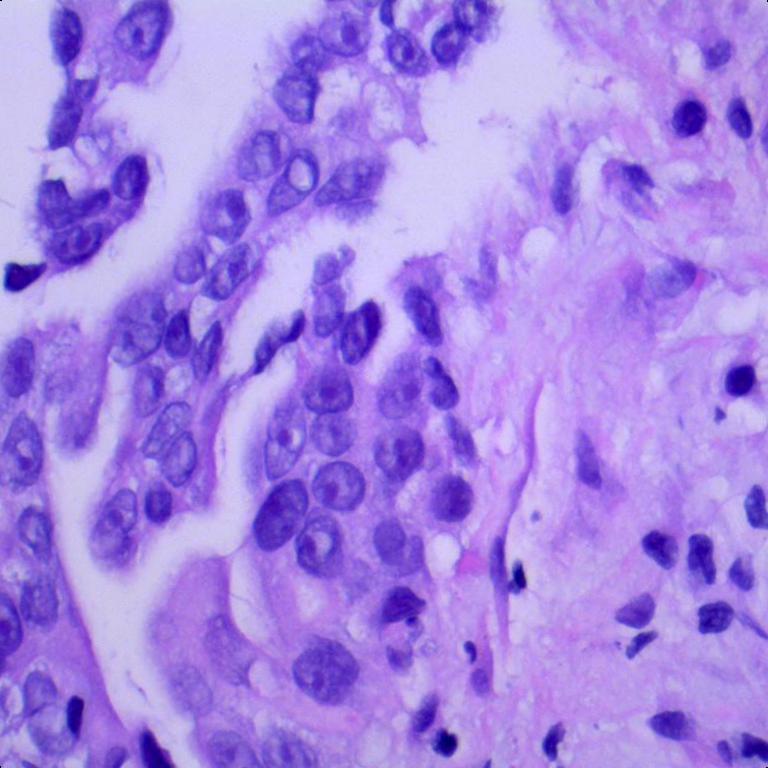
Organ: lung
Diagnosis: adenocarcinomas